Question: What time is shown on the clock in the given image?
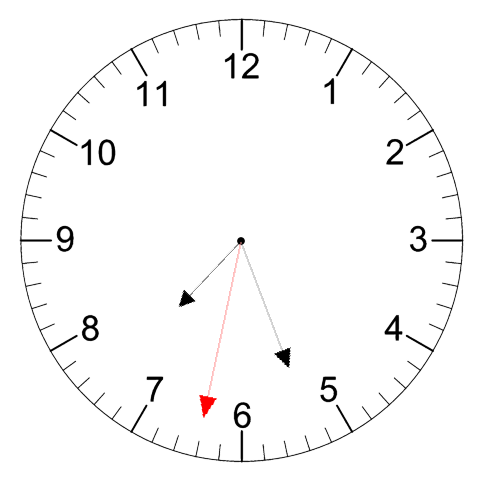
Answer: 07:26:32